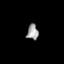
Tissue: prostate
Cell type: Myeloid cells
Senescence score: 0.7392
Nuclear area (px): 170
Mean DAPI intensity: 157.106